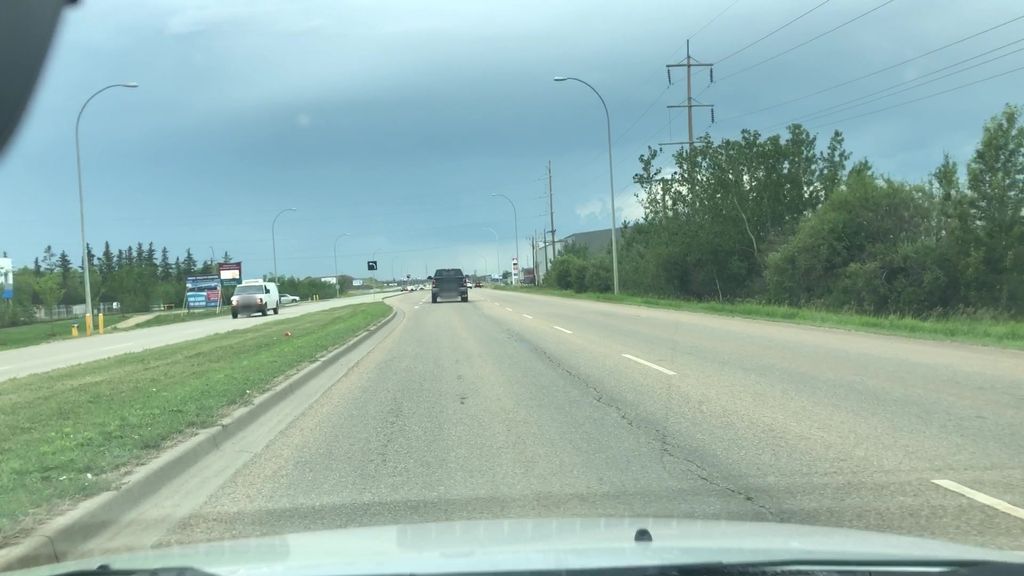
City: edmonton